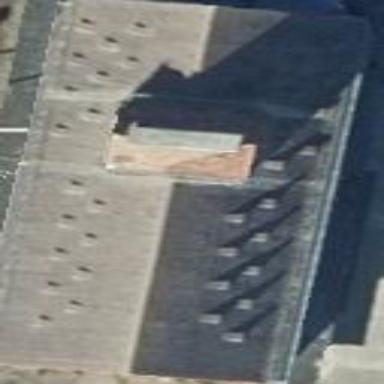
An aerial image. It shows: Warehouse building classified as historic building.